Field crop: tomato
Growth stage: 1
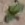
Species: solanum